Question: If a nonzero value is present in Column A, search Column B until a nonzero value is present. If Column B's corresponding Column C value is greater than Column B's corresponding Column D value, print Column B's Column C value, else print Column B's Column D value. (Print nothing if a zero value is present in Column A)
'''
=IF(A2<>"",IF(INDEX(B2:C11,MATCH(TRUE,B2:B11,0),2)>VLOOKUP(INDEX(B2:C11,MATCH(TRUE,B2:B11,0),2),C2:D11,2),INDEX(B2:C11,MATCH(TRUE,B2:B11,0),2),VLOOKUP(INDEX(B2:C11,MATCH(TRUE,B2:B11,0),2),C2:D11,2)),"")
'''

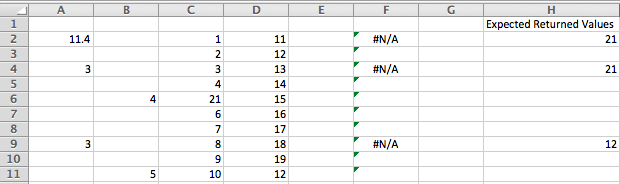
Answer: May be of some use to you:
'''
=IF(A2<>"",IF(INDIRECT("B"&ROW()-2+MATCH(TRUE,INDEX((B2:B1000)<>"",0,0),0)+1)="","",MAX(INDIRECT("C"&ROW()-2+MATCH(TRUE,INDEX((B2:B1000)<>"",0,0),0)+1&":D"&MATCH(TRUE,INDEX((B$2:B1000)<>"",0,0),0)+11))),"")
'''